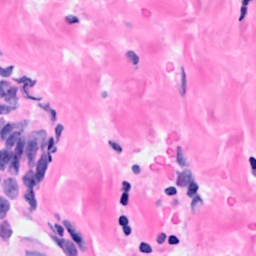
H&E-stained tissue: Breast